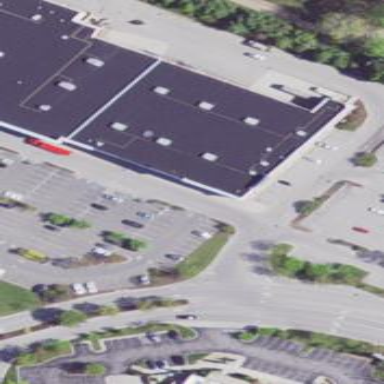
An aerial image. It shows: Retail building.